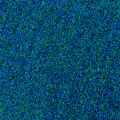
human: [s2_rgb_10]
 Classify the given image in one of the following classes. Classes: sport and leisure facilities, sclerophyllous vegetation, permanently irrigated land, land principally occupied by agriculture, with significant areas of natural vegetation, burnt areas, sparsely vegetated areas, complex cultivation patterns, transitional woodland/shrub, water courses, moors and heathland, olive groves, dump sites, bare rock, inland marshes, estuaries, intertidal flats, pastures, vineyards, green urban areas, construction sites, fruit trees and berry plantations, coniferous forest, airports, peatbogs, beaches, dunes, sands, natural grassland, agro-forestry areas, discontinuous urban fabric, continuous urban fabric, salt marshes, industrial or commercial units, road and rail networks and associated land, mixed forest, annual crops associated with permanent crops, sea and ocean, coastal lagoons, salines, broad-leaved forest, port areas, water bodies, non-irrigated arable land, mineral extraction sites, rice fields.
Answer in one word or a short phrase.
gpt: sea and ocean